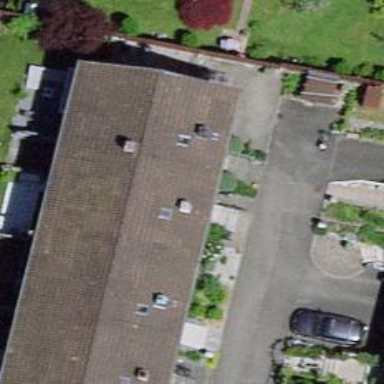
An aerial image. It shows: Terrace building.